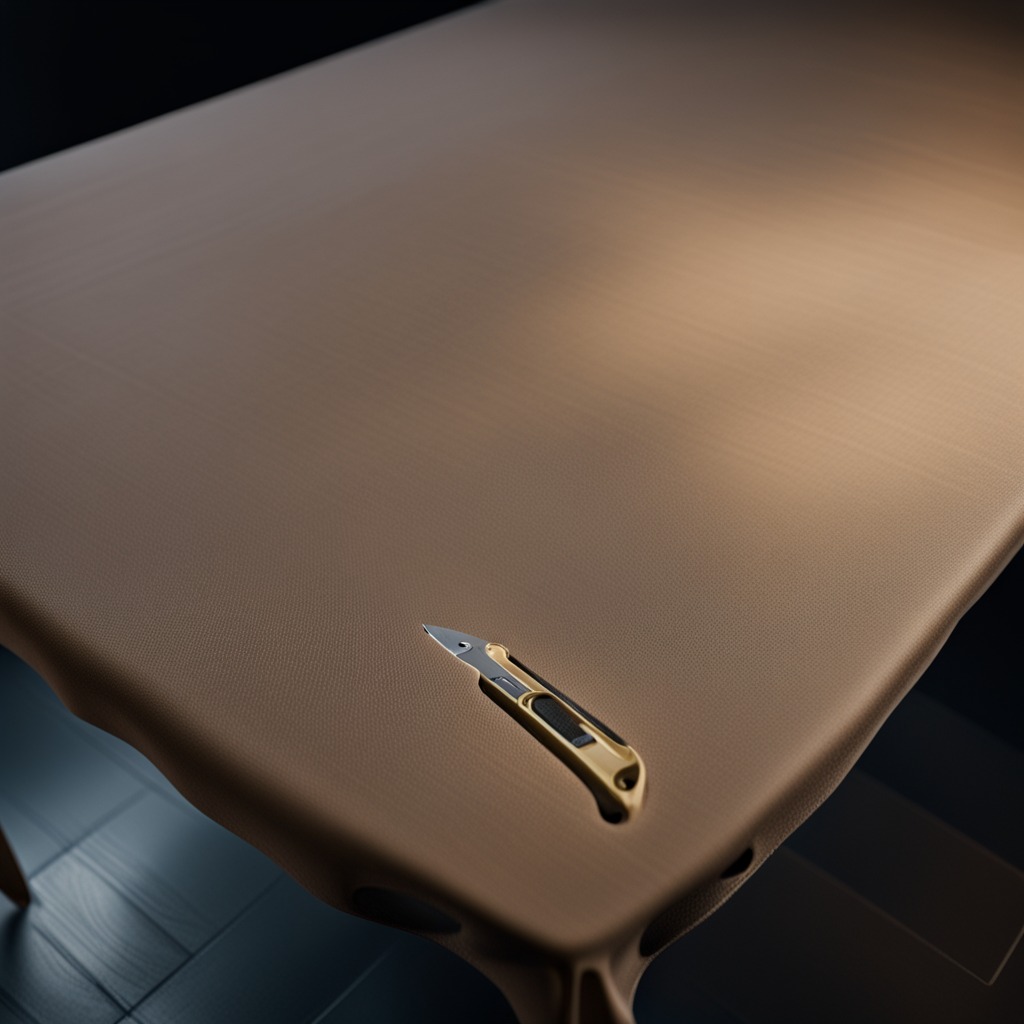
A utility knife is lying on the wooden table.